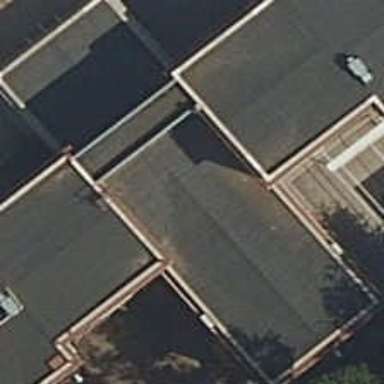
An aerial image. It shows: School building.